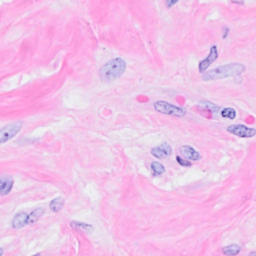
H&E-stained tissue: Breast